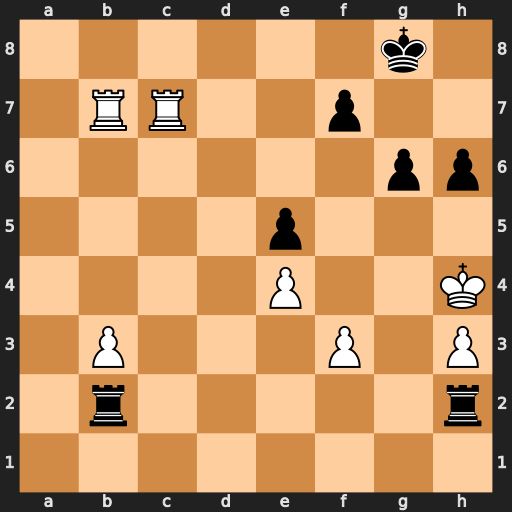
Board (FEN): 6k1/1RR2p2/6pp/4p3/4P2K/1P3P1P/1r5r/8
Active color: w
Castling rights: -
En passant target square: -
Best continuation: Rxf7 Rxb3 Rg7+